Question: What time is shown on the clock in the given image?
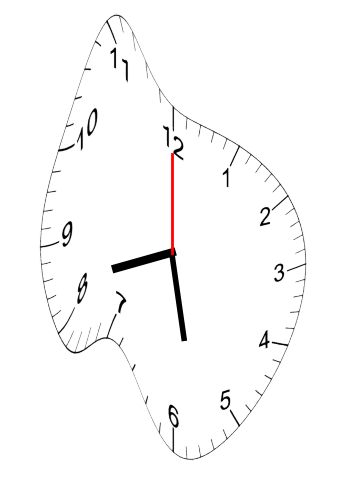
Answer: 08:28:00